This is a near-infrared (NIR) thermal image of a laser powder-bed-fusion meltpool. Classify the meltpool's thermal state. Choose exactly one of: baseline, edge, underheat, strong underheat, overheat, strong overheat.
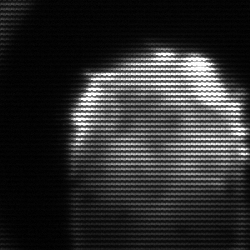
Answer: edge